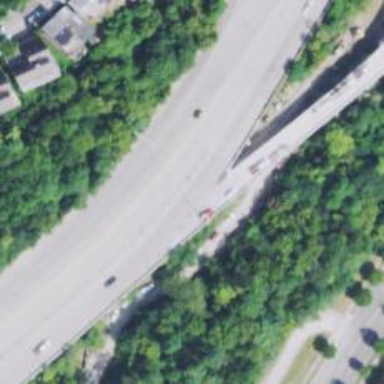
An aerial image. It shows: Trunk link highway.